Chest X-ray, PA view. Patient: 59 years old, sex M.
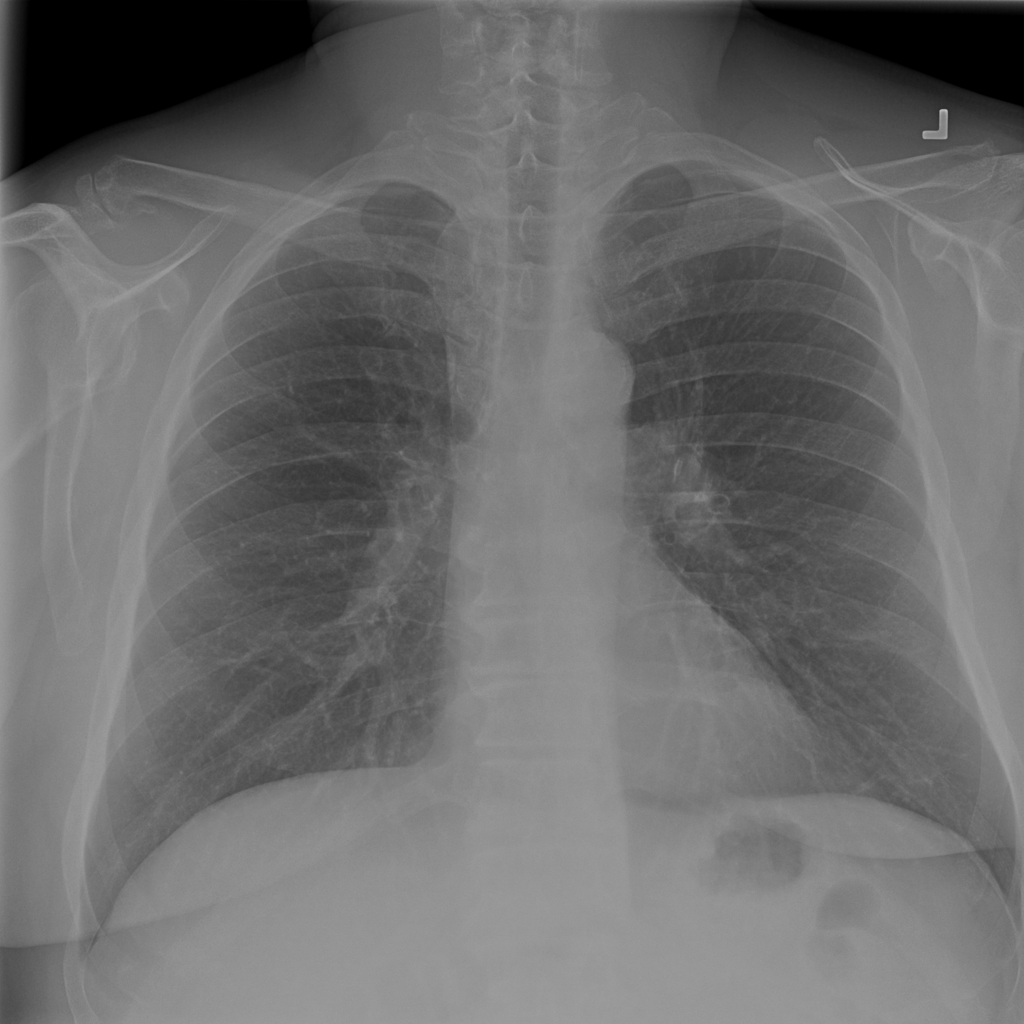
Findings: No Finding